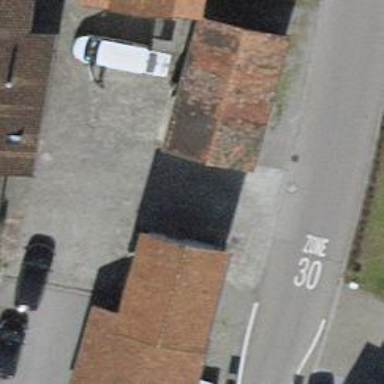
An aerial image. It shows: Garage building.